Question: I need to display a table via ng-grid, but the table has a <caption> tag. See the yellow section in the image below. How can I achieve it?

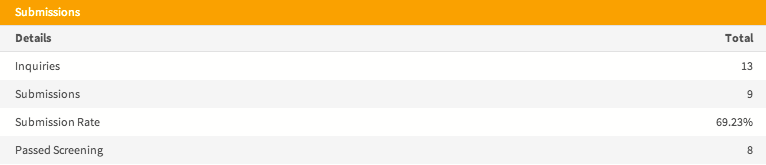
Answer: ng-grid uses 'divs', not 'tables'. You can use a custom 'headerRowTemplate' to achieve a similar result, however.
The default header row template is here: <URL>
You can create your own and add a row on top, then reference it with the 'headerRowTemplate' option in your grid options:
'''
<script type="text/ng-template" id="myHeaderTemplate">
<div>
<div class="headerTop ngHeaderCell">
<span class="content">Submissions</span>
</div>
<div style="height: 30px; top: 30px; position: absolute">
<div ng-style="{ height: col.headerRowHeight }" ng-repeat="col in renderedColumns" ng-class="col.colIndex()" class="ngHeaderCell">
<div class="ngVerticalBar" ng-style="{height: col.headerRowHeight}" ng-class="{ ngVerticalBarVisible: !$last }">&nbsp;</div>
<div ng-header-cell></div>
</div>
</div>
</div>
</script>
'''
Make sure that the header container is sized to hold both the column headers and your caption:
'''
.ngHeaderContainer, .ngHeaderScroller {
height: 60px !important;
}
'''
And add styles for the caption:
'''
.headerTop {
height: 30px;
width: 100%;
border-bottom: 1px solid #ccc;
background-color: #FFD700;
padding: 0px 0 0 6px;
}
.headerTop .content {
padding: 6px;
position: absolute;
bottom: 0;
top: 0;
color: #fff;
}
'''
Here's a demonstration plunker:
<URL>